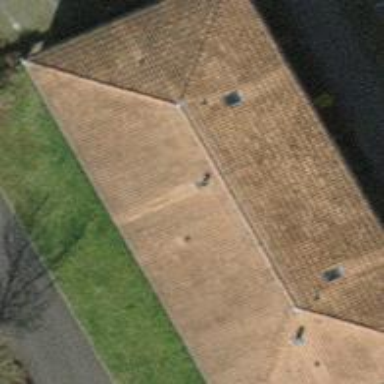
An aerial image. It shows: Hipped roof apartment building.